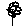
Label: flower